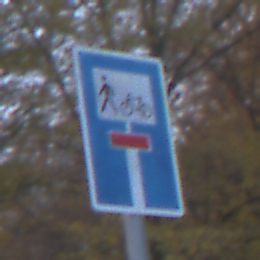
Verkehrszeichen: SackgasseRadverkehrFussgaengerDurchlaessig
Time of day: SunriseSunset
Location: Outdoor (Nature)
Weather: PartlyCloudy
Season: Autumn
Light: Natural